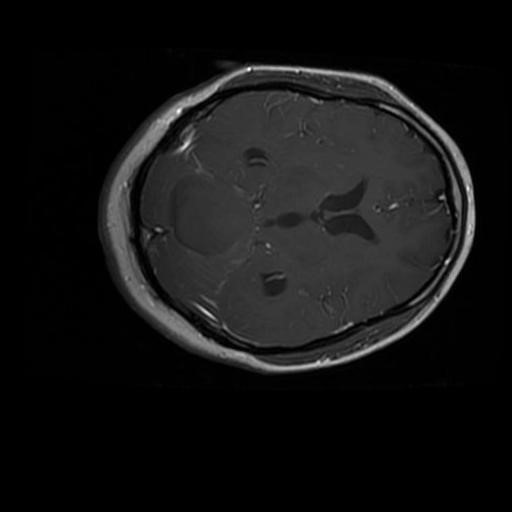
Label: brain_glioma